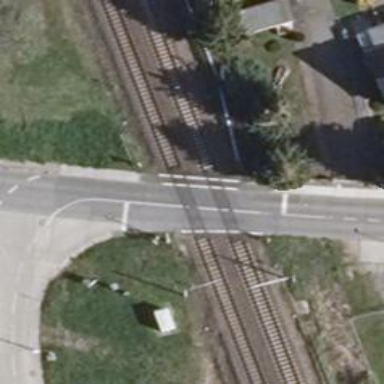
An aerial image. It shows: Level crossing with both lights and saltire in place.